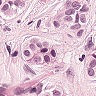
Metastatic tissue present: yes